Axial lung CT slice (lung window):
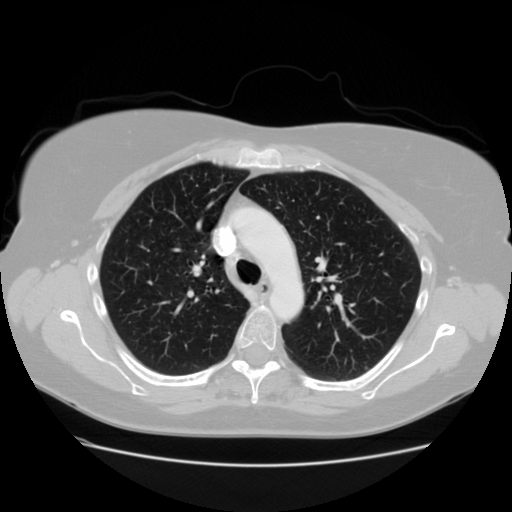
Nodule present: no